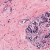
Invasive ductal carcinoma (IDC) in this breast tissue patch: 0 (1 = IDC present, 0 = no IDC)